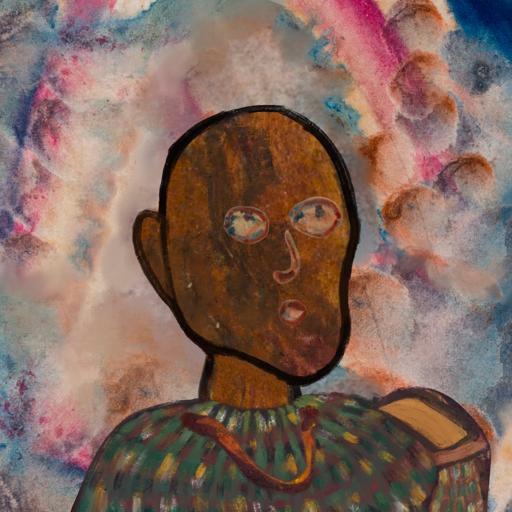
Background: Rupkatha, Head And Neck Side: Mosgoul, Face Side: Orphan, Bust: After_Raid, Hair Side: Blank, Head Accessory: Blank, Second Necklace: Comrade, Necklace: Blank, Baby: Blank